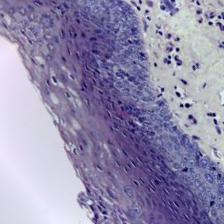
Diagnosis: Normal